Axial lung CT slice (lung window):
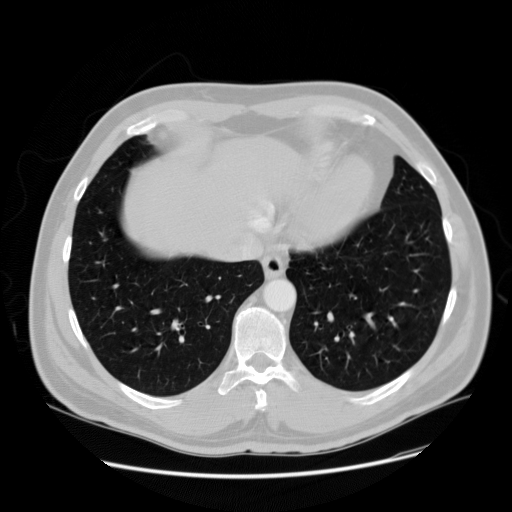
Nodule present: no